Question: I want to achieve a flexible container with three images. One large one the left, two smaller ones (roughly one quarter of the size) aligned to the right of it:

When resizing the browser window, I want the three images to adjust accordingly while keeping the original proportions so the large image's baseline keeps aligned with the lower small image's baseline.
So far, I've tried the following code:
'''
<div id="space">
<div id="large">
<img src="http://placehold.it/640x420" />
</div>
<div class="small">
<img src="http://placehold.it/320x200" />
</div>
<div class="small">
<img src="http://placehold.it/320x200" />
</div>
</div>
#space {
width:100%;
}
#large {
width:60%;
float:left;
margin:1% 1%;
padding:0px;
}
.small {
width:30%;
float:left;
margin:1% 1%;
padding:0px;
}
img {
width:100%;
height:auto;
padding:0px;
margin:0px;
}
'''
In case the images are slightly higher than the proportions allow, the images should be vertically centered in the respective container, the overflow should be hidden.
You can find this code on JSFIDDLE: <URL>
Please help - I've been trying and trying and don't find a solution.
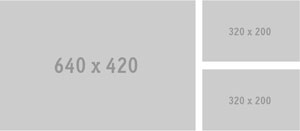
Answer: Thanks for your answers. This my final solution:
'''
<section id="contact-pics">
<div class="pic-large">
<div class="dummy"></div>
<div class="pic-content">
<img src="http://192.168.178.20"/>
</div>
</div>
<div class="v-spacer">
<div class="dummy"></div>
<div class="pic-content">
</div>
</div>
<div class="pic-small">
<div class="dummy"></div>
<div class="pic-content">
<img src="http://192.168.178.20"/>
</div>
</div>
<div class="h-spacer">
<div class="dummy"></div>
<div class="pic-content">
</div>
</div>
<div class="pic-small">
<div class="dummy"></div>
<div class="pic-content">
<img src="http://192.168.178.20"/>
</div>
</div>
</section>
'''
And the CSS:
'''
#contact-pics {
img {
width: 100%;
height: auto;
}
overflow: auto;
.pic-large {
display: inline-block;
position: relative;
width: 65.99%;
float:left;
.dummy {
padding-top: 62%;
}
}
.pic-small {
display: inline-block;
position: relative;
width: 32.8%;
float:left;
.dummy {
padding-top: 62%;
}
}
.v-spacer {
display: inline-block;
position: relative;
width: 1.2%;
float:left;
.dummy {
padding-top: 2535%;
}
}
.h-spacer {
display: inline-block;
position: relative;
width: 32.333333%;
float:left;
.dummy {
padding-top: 2.4%;
}
}
.pic-content {
position: absolute;
top: 0;
bottom: 0;
left: 0;
right: 0;
}
}
'''
Guess there are easier solutions, but this one definitely works :-)